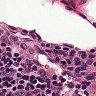
Metastatic tissue present: no